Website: apple
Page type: payment
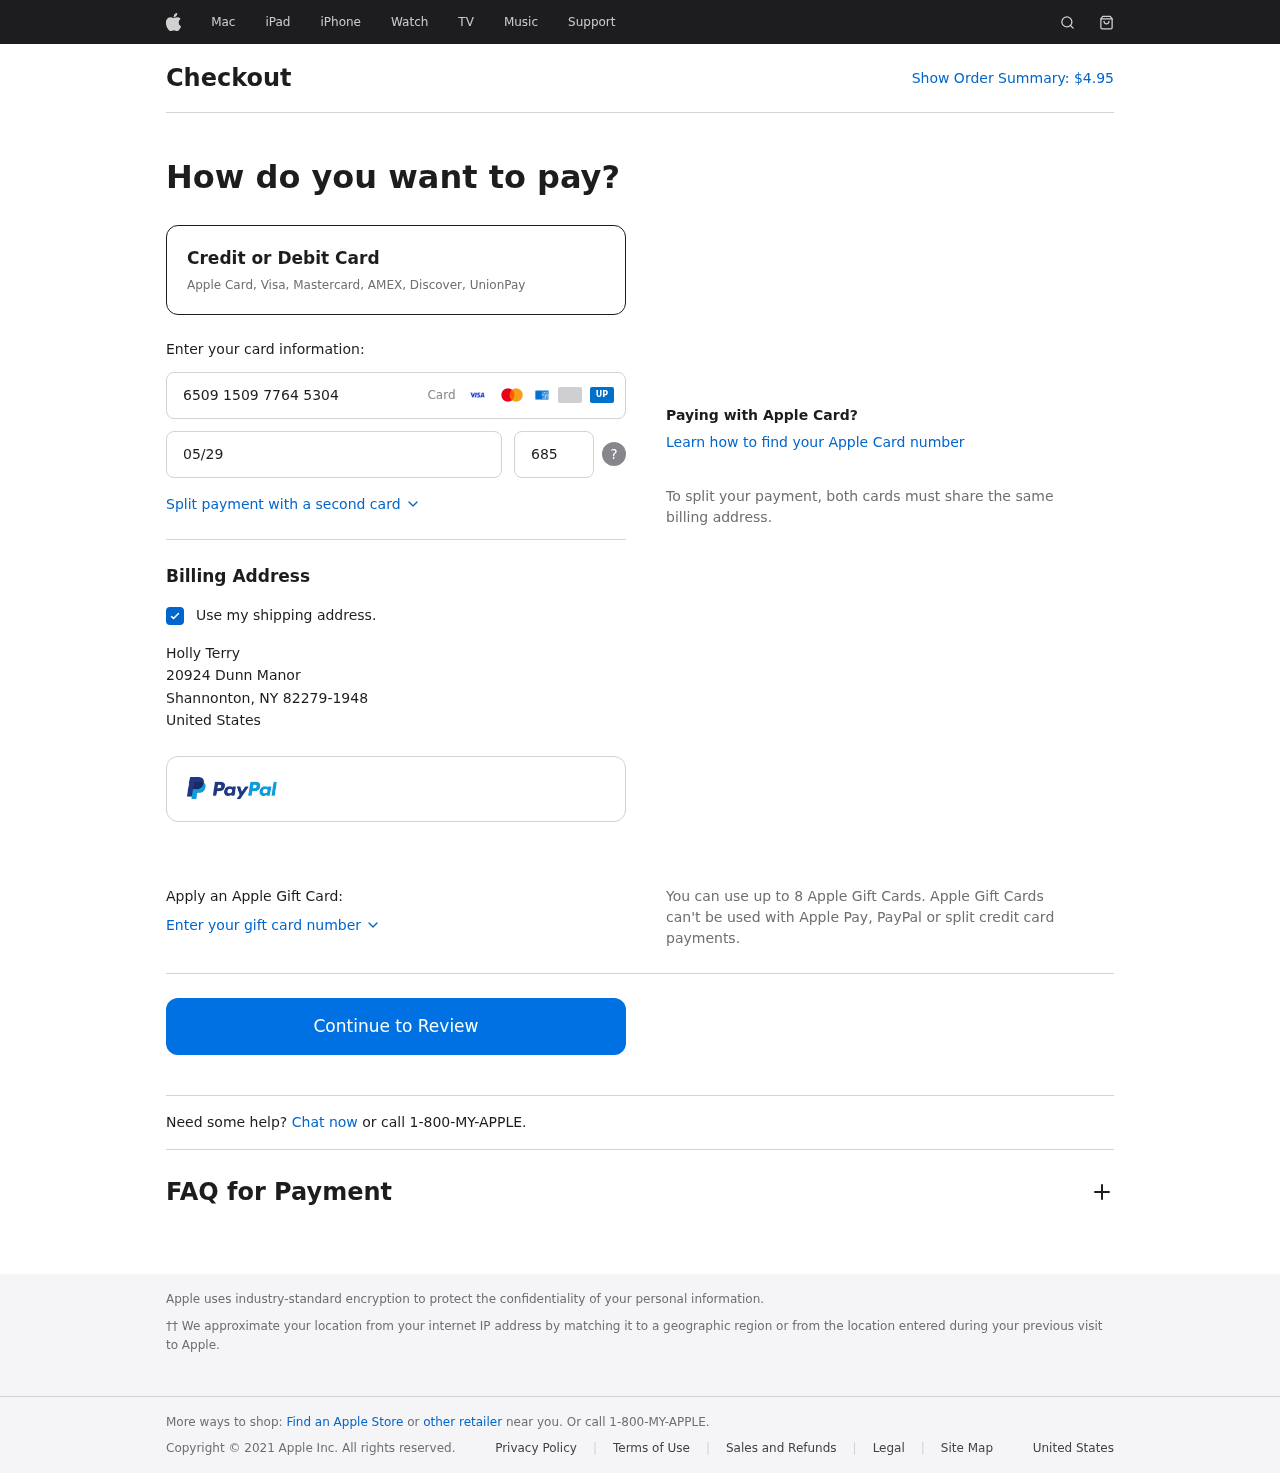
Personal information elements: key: PII_CARD_CVV
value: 685
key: PII_CARD_EXPIRY
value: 05/29
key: PII_CARD_NUMBER
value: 6509 1509 7764 5304
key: PII_CITY
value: Shannonton
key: PII_COUNTRY
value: United States
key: PII_FULLNAME
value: Holly Terry
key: PII_POSTCODE_FULL
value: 82279-1948
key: PII_STATE_ABBR
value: NY
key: PII_STREET
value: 20924 Dunn Manor
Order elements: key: ORDER_TOTAL
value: $4.95